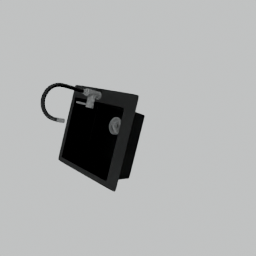
Label: appliances